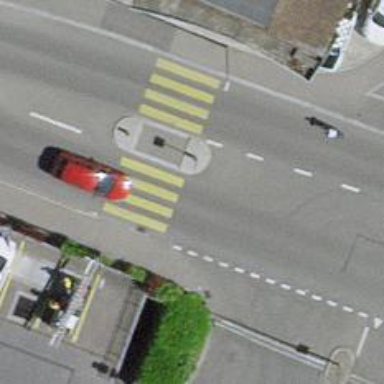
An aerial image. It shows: Uncontrolled zebra crossing on the road.